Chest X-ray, AP view. Patient: 44 years old, sex F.
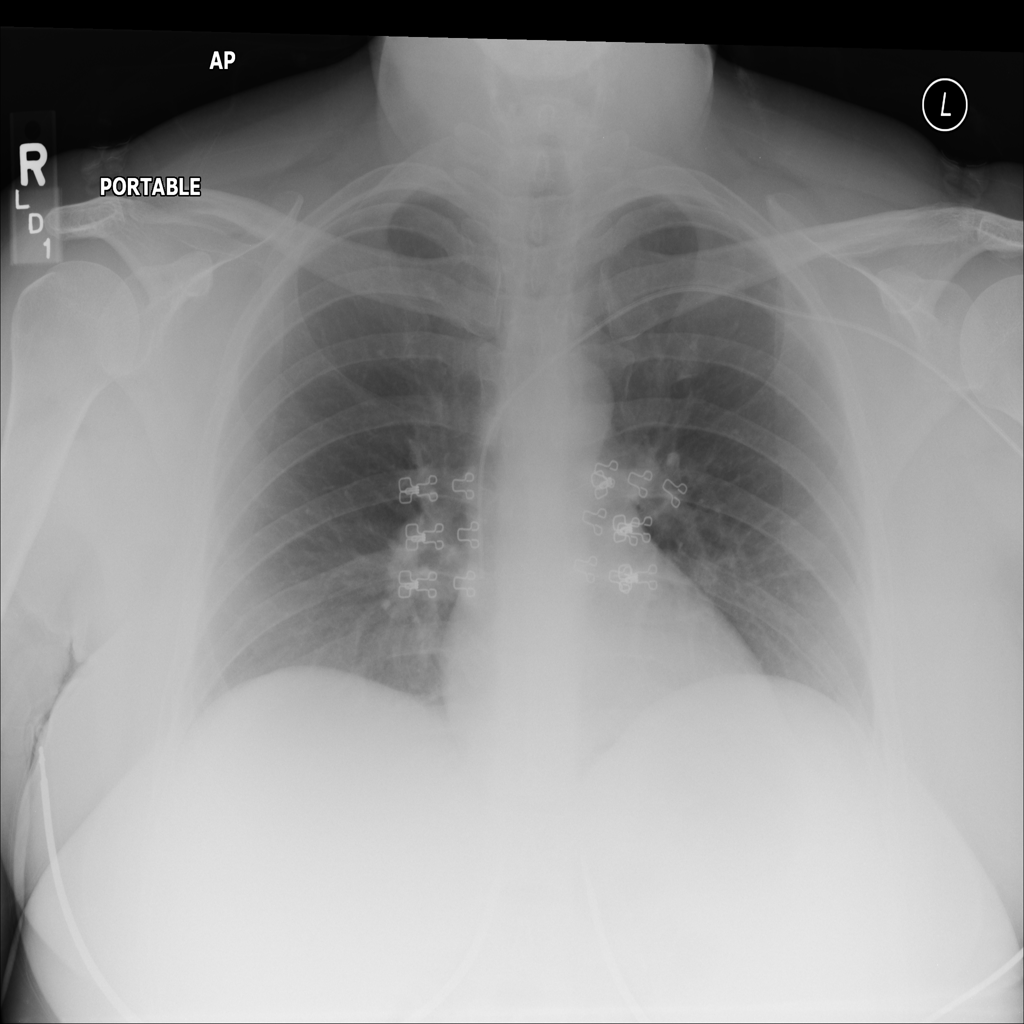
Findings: No Finding